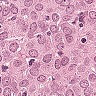
Metastatic tissue present: yes